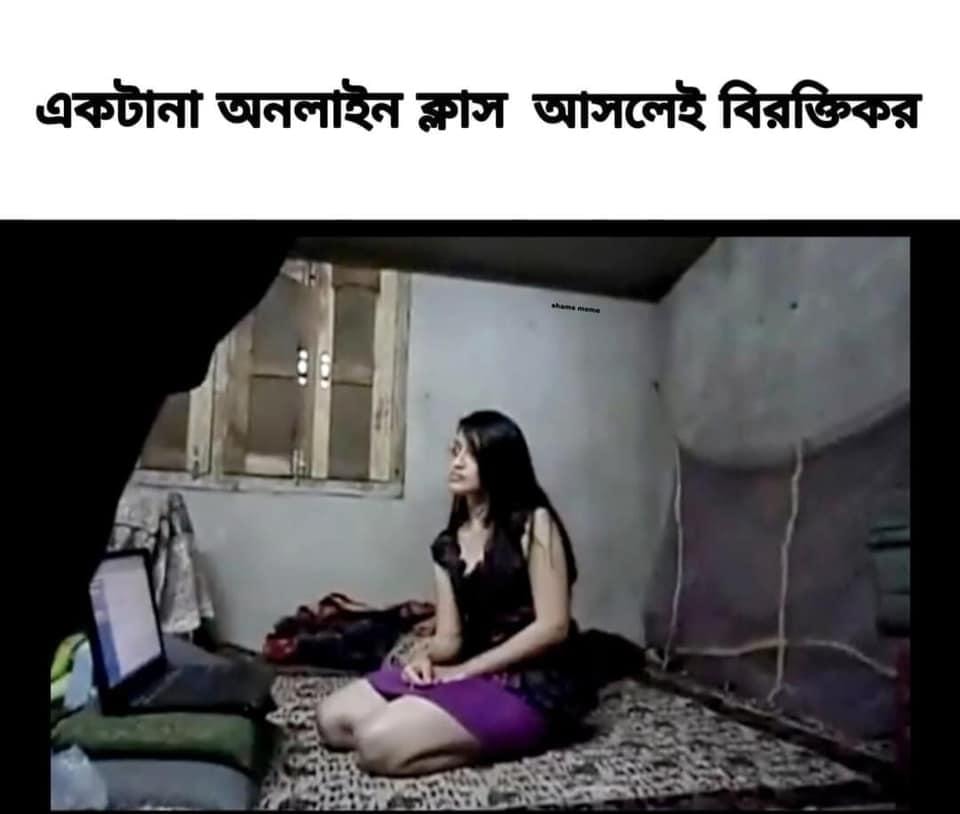
Caption: একটানা অনলাইন ক্লাস আসলেই বিরক্তিকর
Label: non-hate